Question: We've got a multiproject we're trying to run Cobertura test coverage reports on as part of our mvn site build. I can get Cobertura to run on the child projects, but it erroneously reports 0% coverage, even though the reports still highlight the lines of code that were hit by the unit tests.
We are using mvn 2.0.8. I have tried running 'mvn clean site', 'mvn clean site:stage' and 'mvn clean package site'. I know the tests are running, they show up in the surefire reports (both the txt/xml and site reports). Am I missing something in the configuration? Does Cobertura not work right with multiprojects?
This is in the parent .pom:
'''
<build>
<pluginManagement>
<plugins>
<plugin>
<groupId>org.codehaus.mojo</groupId>
<artifactId>cobertura-maven-plugin</artifactId>
<inherited>true</inherited>
<executions>
<execution>
<id>clean</id>
<goals>
<goal>clean</goal>
</goals>
</execution>
</executions>
</plugin>
</plugins>
</pluginManagement>
</build>
<reporting>
<plugins>
<plugin>
<groupId>org.codehaus.mojo</groupId>
<artifactId>cobertura-maven-plugin</artifactId>
<inherited>true</inherited>
</plugin>
</plugins>
</reporting>
'''
I've tried running it with and without the following in the child .poms:
'''
<reporting>
<plugins>
<plugin>
<groupId>org.codehaus.mojo</groupId>
<artifactId>cobertura-maven-plugin</artifactId>
</plugin>
</plugins>
</reporting>
'''
I get this in the output of the build:
'''
...
[INFO] [cobertura:instrument]
[INFO] Cobertura 1.9 - GNU GPL License (NO WARRANTY) - See COPYRIGHT file
Instrumenting 3 files to C:\workspaces\sandbox\CommonJsf arget\generated-classes\cobertura
Cobertura: Saved information on 3 classes.
Instrument time: 186ms
[INFO] Instrumentation was successful.
...
[INFO] Generating "Cobertura Test Coverage" report.
[INFO] Cobertura 1.9 - GNU GPL License (NO WARRANTY) - See COPYRIGHT file
Cobertura: Loaded information on 3 classes.
Report time: 481ms
[INFO] Cobertura Report generation was successful.
'''
And the report looks like this:

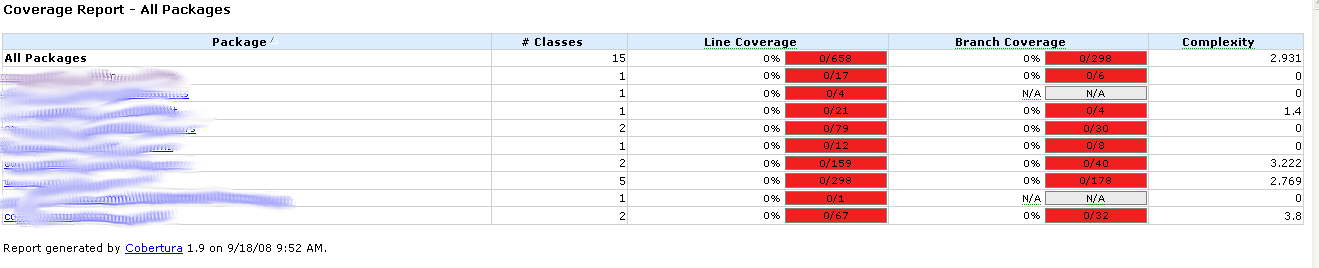
Answer: I suspect that you're missing an execution of cobertura plugin during the compile phase so that the code only gets instrumented by the reporting plugins, in the site lifecycle, after the tests were run. So the test runs aren't picked up because they run on non-instrumented code. Analyze your build logs more carefully - if I'm right, you'll notice that surefire tests are executed before cobertura:instrument.
My configuration is similar to yours, but in addition to specifying the clean exectution in pluginManagement (like you), I specify the cobertura plugin explicitly in build plugins section:
'''
<build>
...
<plugins>
...
<plugin>
<inherited>true</inherited>
<groupId>org.codehaus.mojo</groupId>
<artifactId>cobertura-maven-plugin</artifactId>
<version>${cobertura.plugin.version}</version>
</plugin>
</plugins>
</build>
'''
My configuration sorta works, and all Cobertura stuff is in the global organization-wide pom, which all projects use as a parent.
This way projects don't specify anything Cobertura-related in their pom.xml's, but they still generate coverage reports.